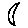
Label: moon